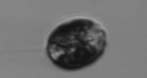
Label: Dinophyceae